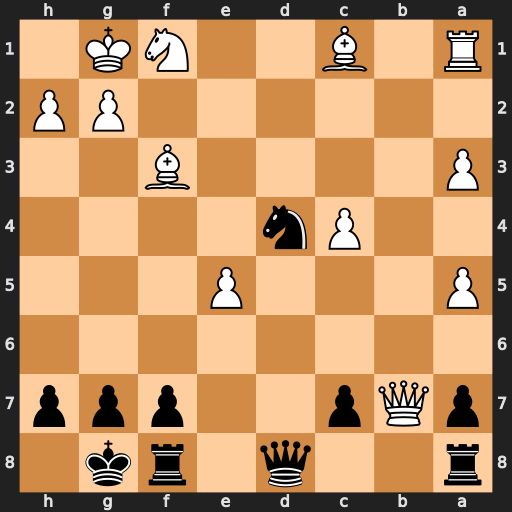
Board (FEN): r2q1rk1/pQp2ppp/8/P3P3/2Pn4/P4B2/6PP/R1B2NK1
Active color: b
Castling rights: -
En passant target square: -
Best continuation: Nxf3+ gxf3 Qd4+ Be3 Qxa1